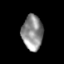
Tissue: skin
Cell type: Epithelial cells
Senescence score: 0.7847
Nuclear area (px): 717
Mean DAPI intensity: 141.303